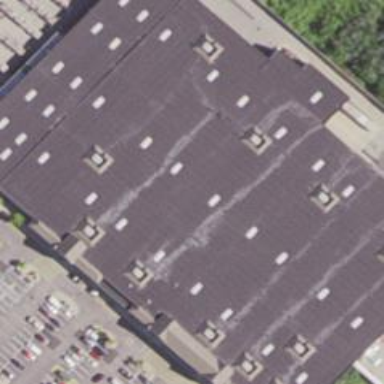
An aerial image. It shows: Building.